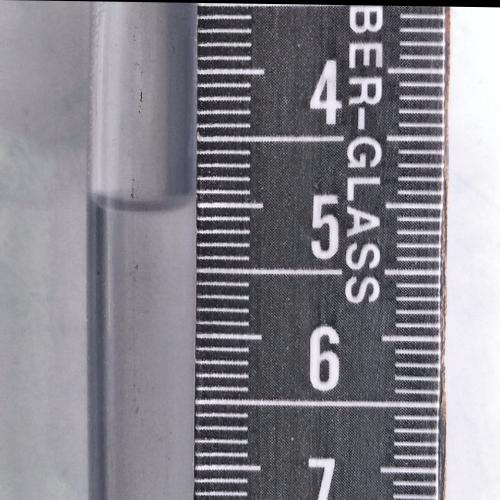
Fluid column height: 5.0 cm